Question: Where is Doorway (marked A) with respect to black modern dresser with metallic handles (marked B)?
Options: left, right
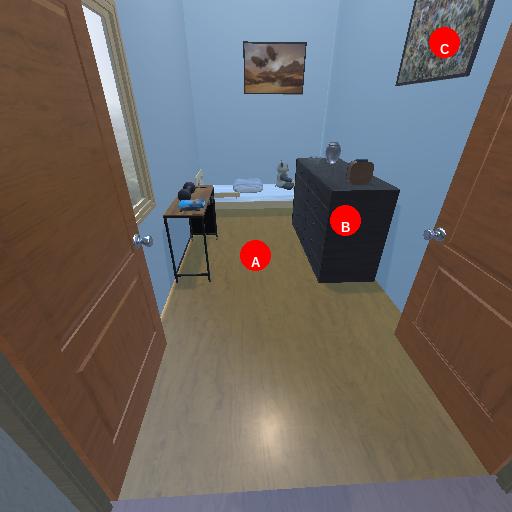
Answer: left